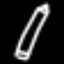
Label: pencil